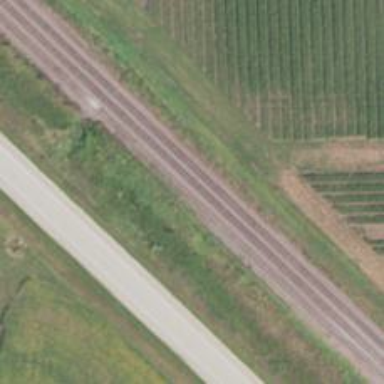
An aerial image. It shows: Railway siding with rails.